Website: apple
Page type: account-selection
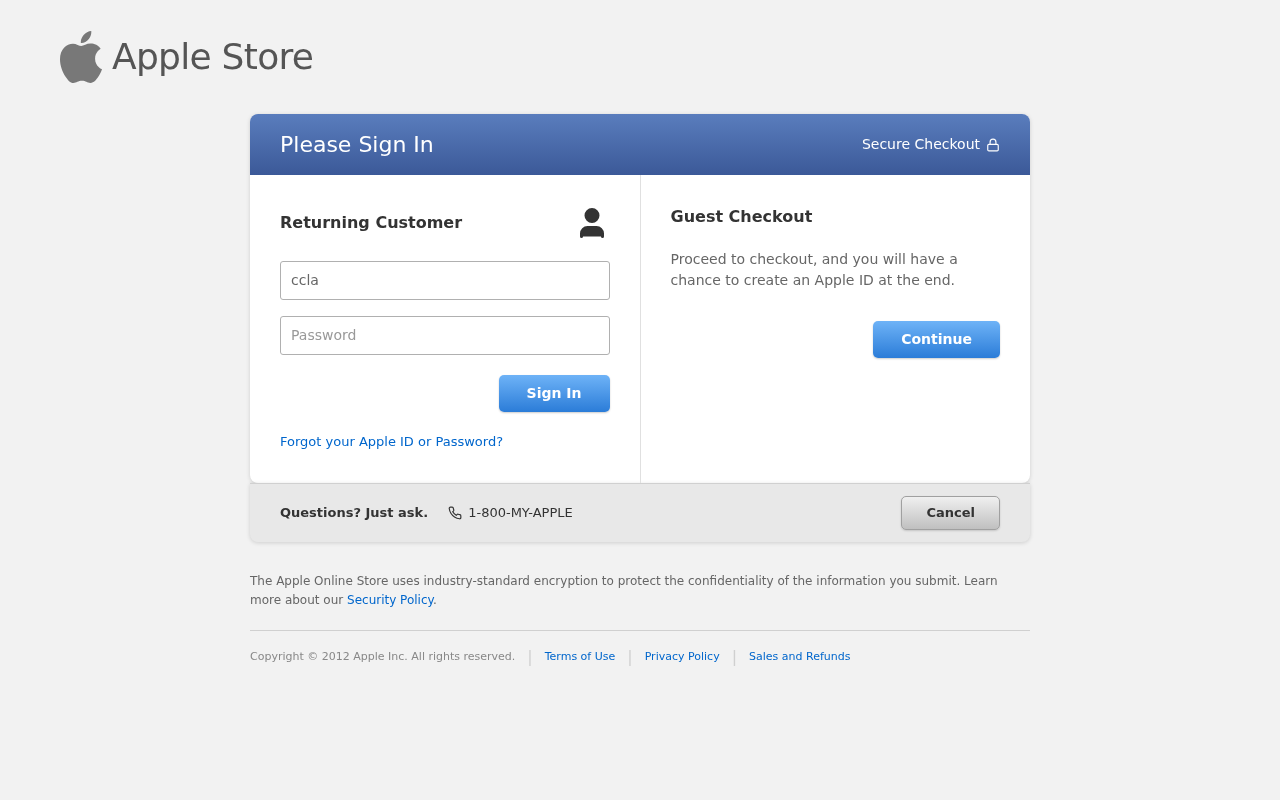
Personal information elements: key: PII_LOGIN_USERNAME
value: cclark72